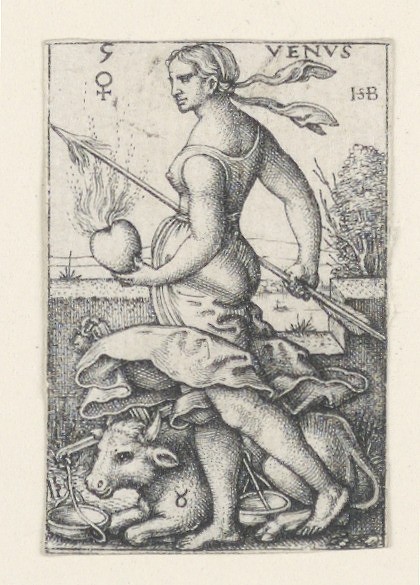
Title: Venus, from The Seven Planets
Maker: Hans Sebald Beham, German, 1500–1550
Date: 1539
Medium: Engraving on laid paper
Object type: Print
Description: The figure of Venus is seen in profile, moving to the left. She carries an arrow in her right hand; a flaming heart in her left hand. She is accompanied by Taurus (the bull). At upper right the word "VENUS" and at upper left the symbol for copper.